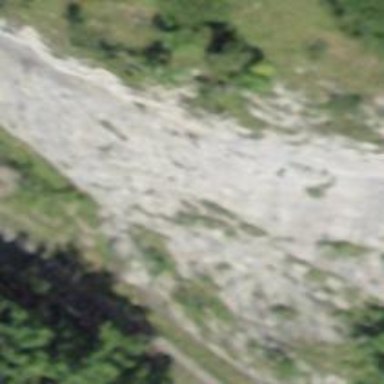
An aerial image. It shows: Natural cliff.